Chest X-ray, PA view. Patient: 30 years old, sex F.
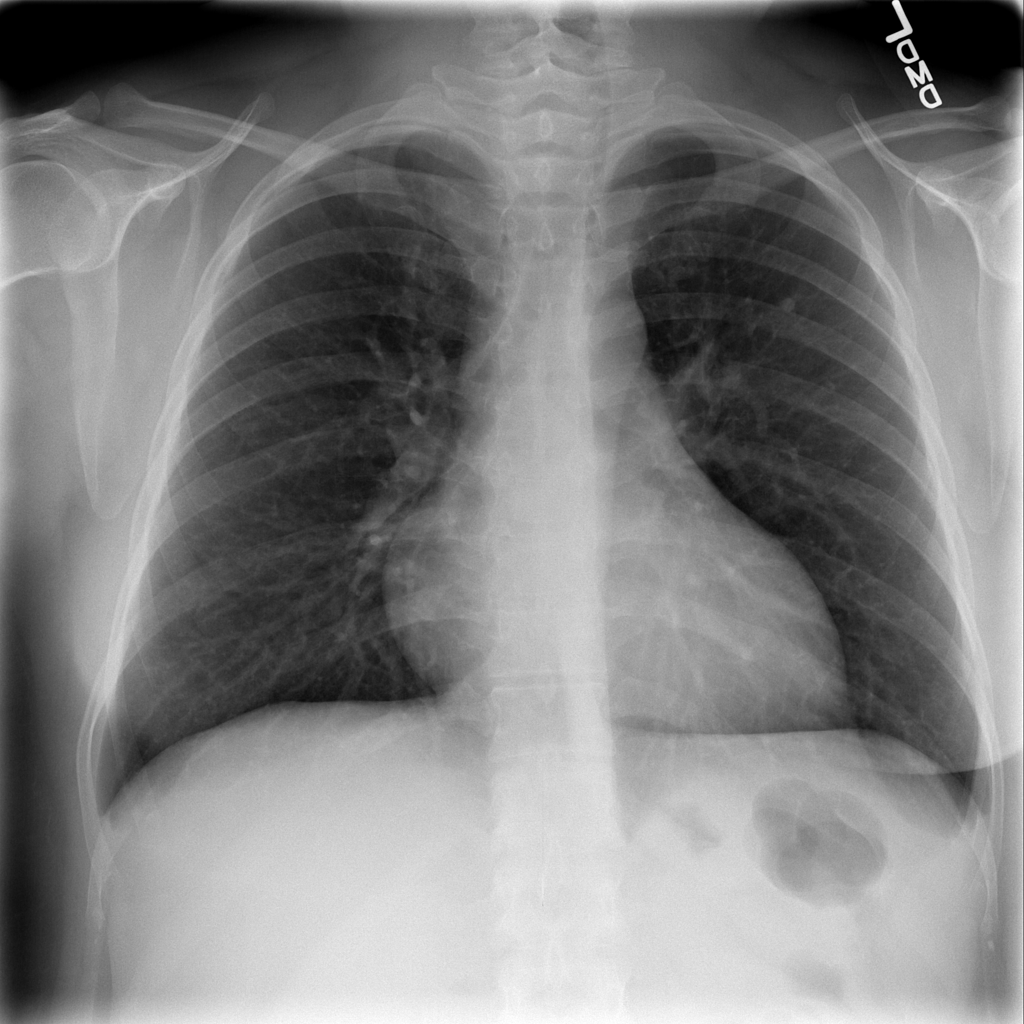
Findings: Cardiomegaly